Field crop: maize
Growth stage: 2
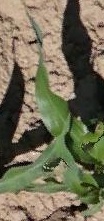
Species: maize